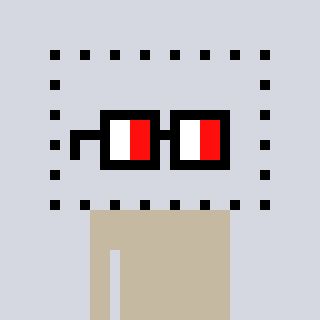
a pixel art character with square glasses with black frames and red eyes, a void-shaped head and a orange-colored body on a cool background